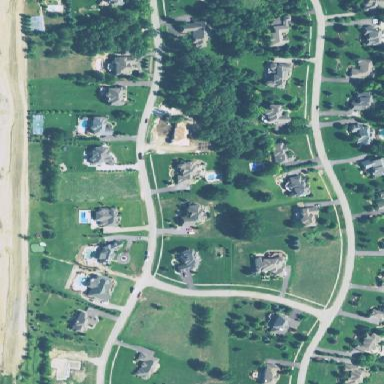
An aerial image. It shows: This residential area consists of single-family homes.